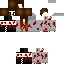
A female human skin with dark skin, wearing brown long hair dressed in a blue hoodie and black pants, featuring a closed mouth.